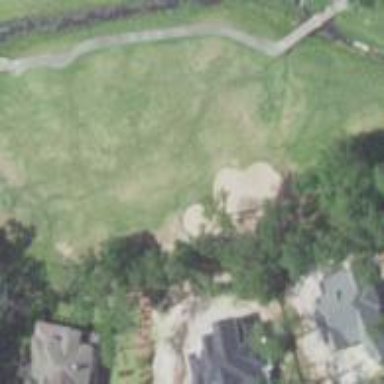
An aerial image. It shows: Golf tee.